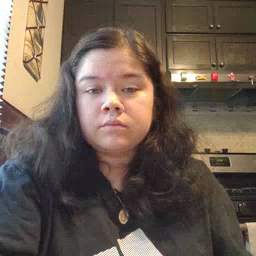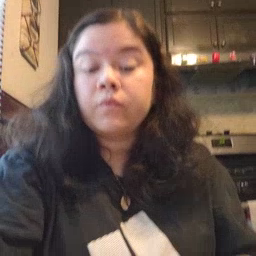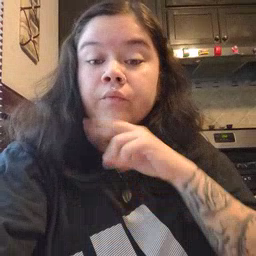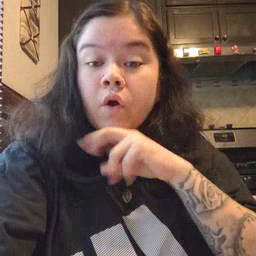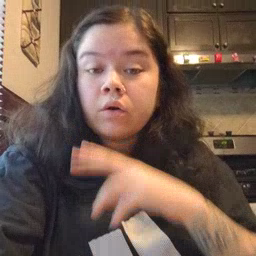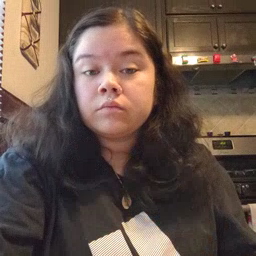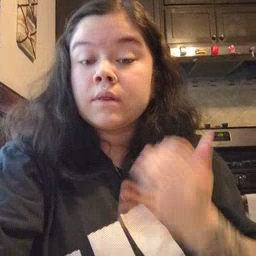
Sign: frog